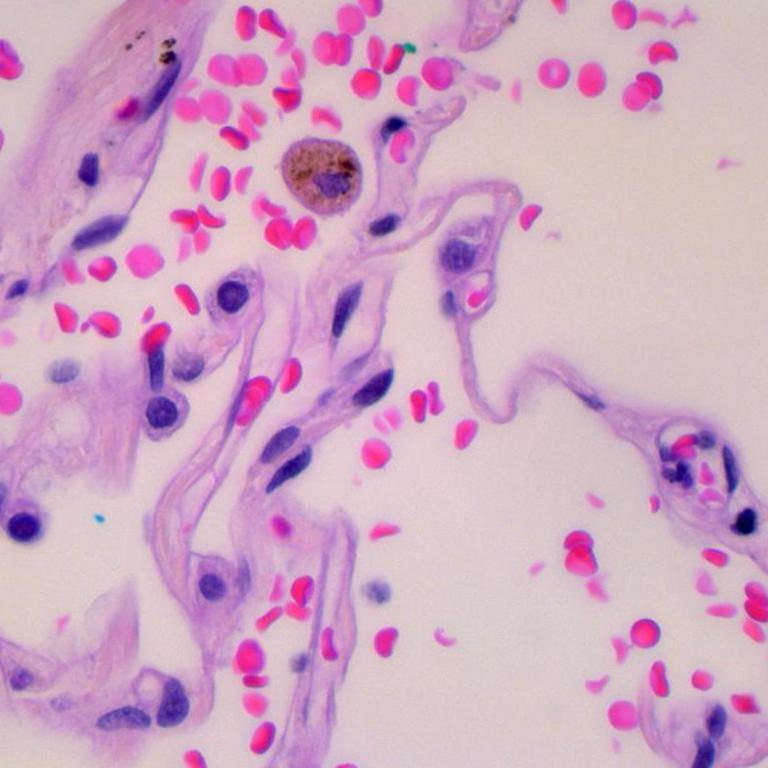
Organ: lung
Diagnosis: benign